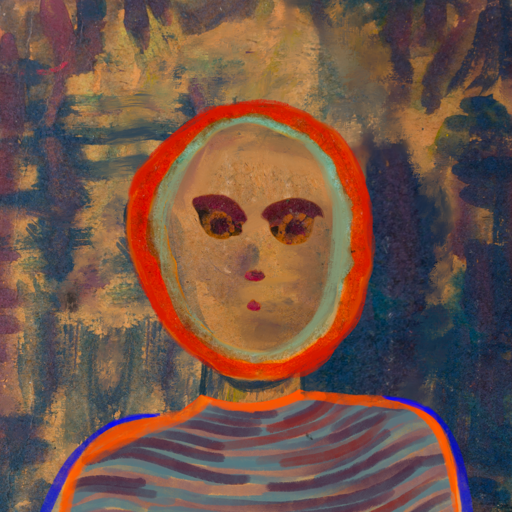
Background: InTheSun, Head And Neck Front: In_The_Sun, Face Front: Doll, Bust: Experience, Hair Front: Sisters, Head Accessory: Blank, Second Necklace: Blank, Necklace: Blank, Baby: Blank